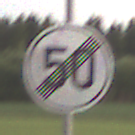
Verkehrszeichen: EndeGeschwindigkeit50
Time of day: SunriseSunset
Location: Outdoor (Nature)
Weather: Clear
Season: NotSpecified
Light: Natural